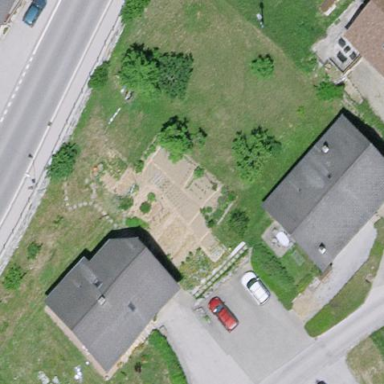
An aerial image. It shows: Garden that is leisure land.